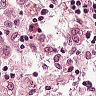
Metastatic tissue present: no